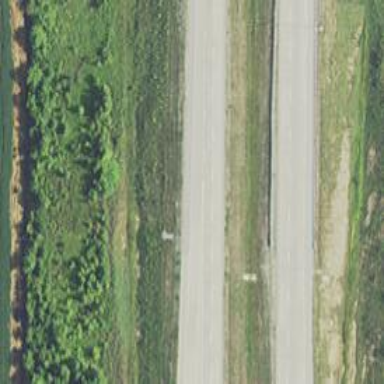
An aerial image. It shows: Asphalt motorway.